Chest X-ray. View position: PA
Patient age: 55
Patient sex: M
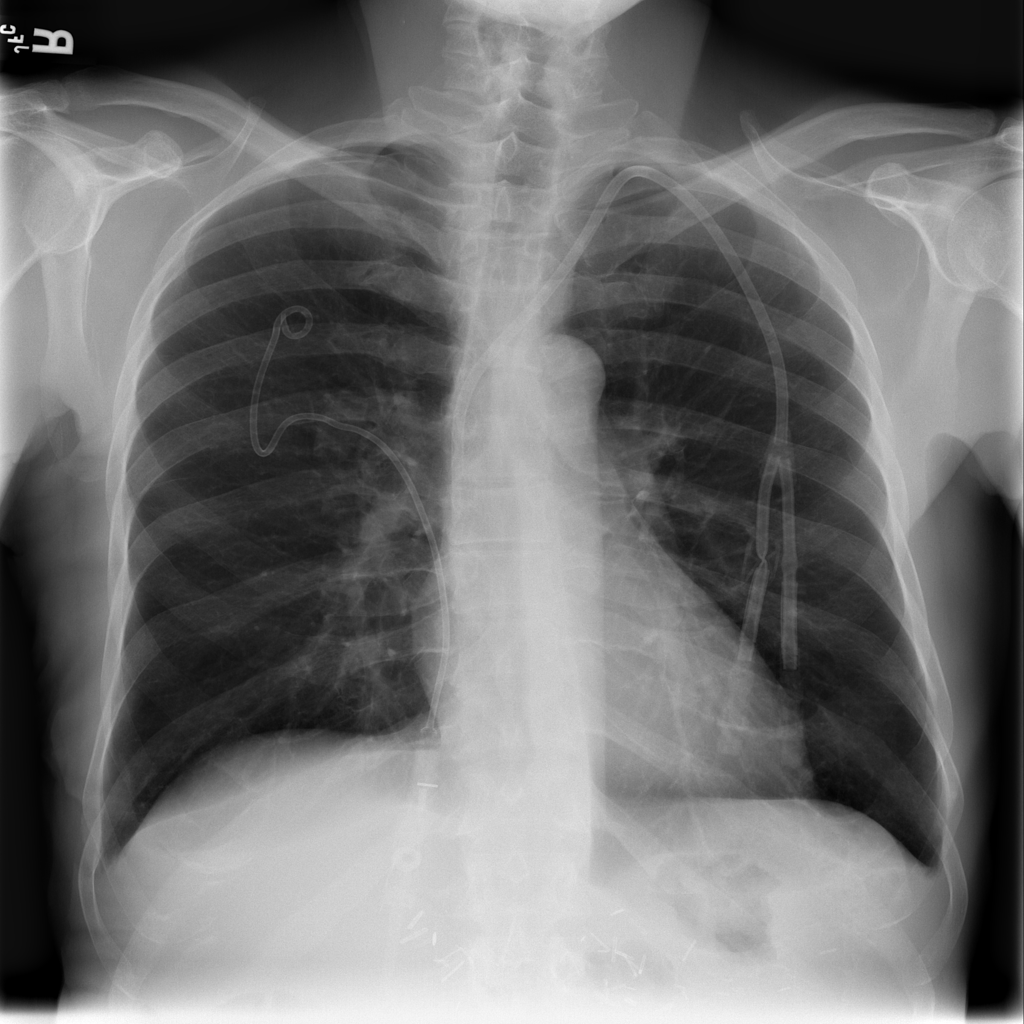
Finding: Pneumothorax